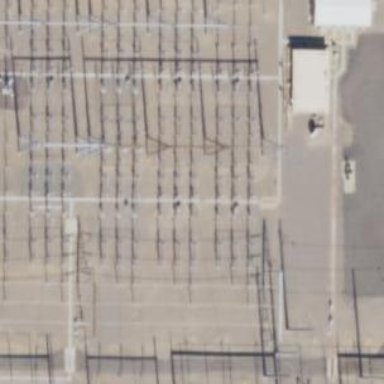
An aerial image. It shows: Switch for power supply.